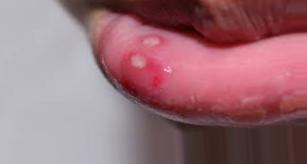
Condition: Mouth Ulcer